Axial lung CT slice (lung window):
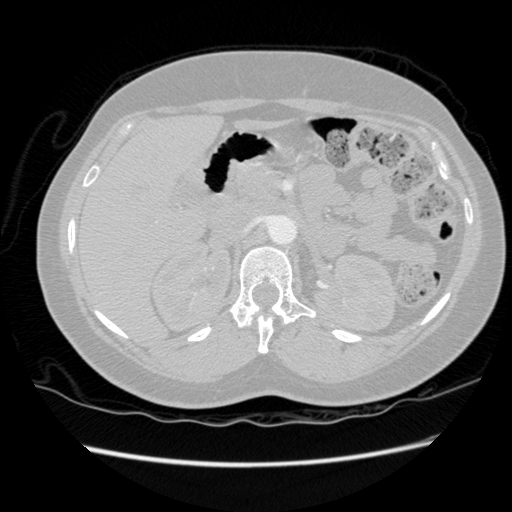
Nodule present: no